Field crop: maize
Growth stage: 1
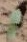
Species: datura